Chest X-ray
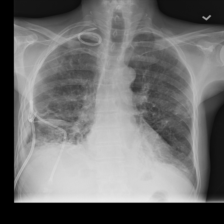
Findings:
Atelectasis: negative
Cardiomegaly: negative
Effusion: negative
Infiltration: negative
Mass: negative
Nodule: negative
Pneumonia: negative
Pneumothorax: negative
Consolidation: negative
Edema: negative
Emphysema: negative
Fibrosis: negative
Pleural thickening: negative
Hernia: negative